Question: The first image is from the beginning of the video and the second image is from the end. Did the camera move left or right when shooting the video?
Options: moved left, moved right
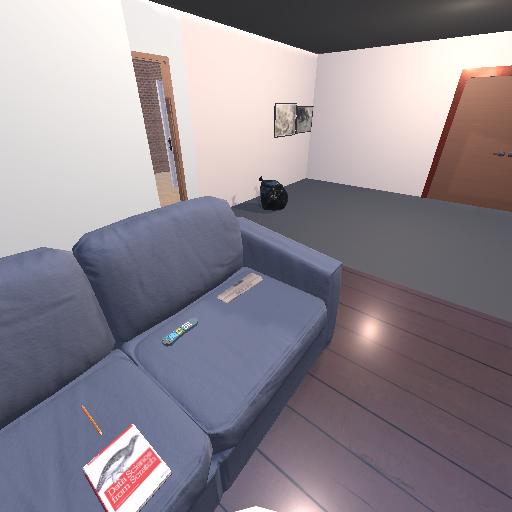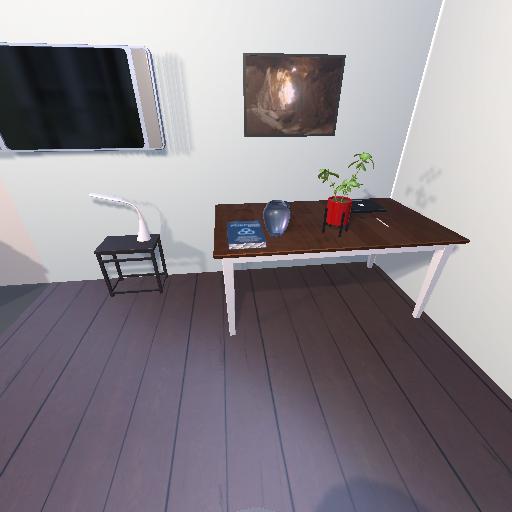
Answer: moved left